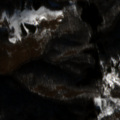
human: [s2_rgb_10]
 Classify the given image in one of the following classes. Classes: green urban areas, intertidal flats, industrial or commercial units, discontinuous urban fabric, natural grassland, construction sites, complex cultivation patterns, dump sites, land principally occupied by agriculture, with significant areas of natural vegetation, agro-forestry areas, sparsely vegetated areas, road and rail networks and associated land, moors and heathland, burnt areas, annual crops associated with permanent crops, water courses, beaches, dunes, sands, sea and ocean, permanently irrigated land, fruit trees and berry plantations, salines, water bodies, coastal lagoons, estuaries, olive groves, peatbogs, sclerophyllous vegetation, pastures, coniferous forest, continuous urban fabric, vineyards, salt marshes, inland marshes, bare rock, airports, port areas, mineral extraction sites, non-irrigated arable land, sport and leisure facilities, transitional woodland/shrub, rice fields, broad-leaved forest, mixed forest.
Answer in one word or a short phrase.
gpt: broad-leaved forest